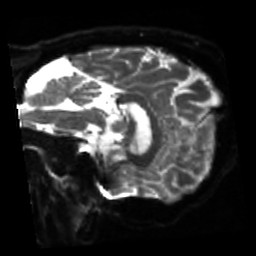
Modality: sbref
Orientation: sagittal
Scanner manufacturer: siemens
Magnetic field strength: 3 T
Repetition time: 4 s
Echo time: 0.0594 s